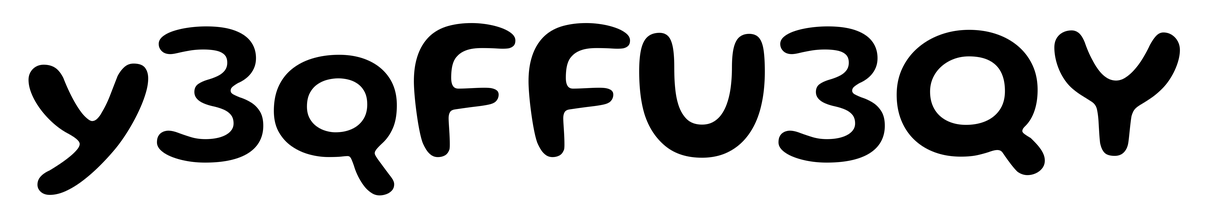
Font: Gluten_Medium